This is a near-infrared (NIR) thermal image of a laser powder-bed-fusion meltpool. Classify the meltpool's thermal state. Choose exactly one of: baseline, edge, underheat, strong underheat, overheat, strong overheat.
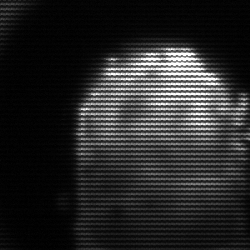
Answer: baseline